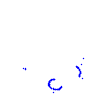
Particle: kaon